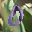
Label: 0